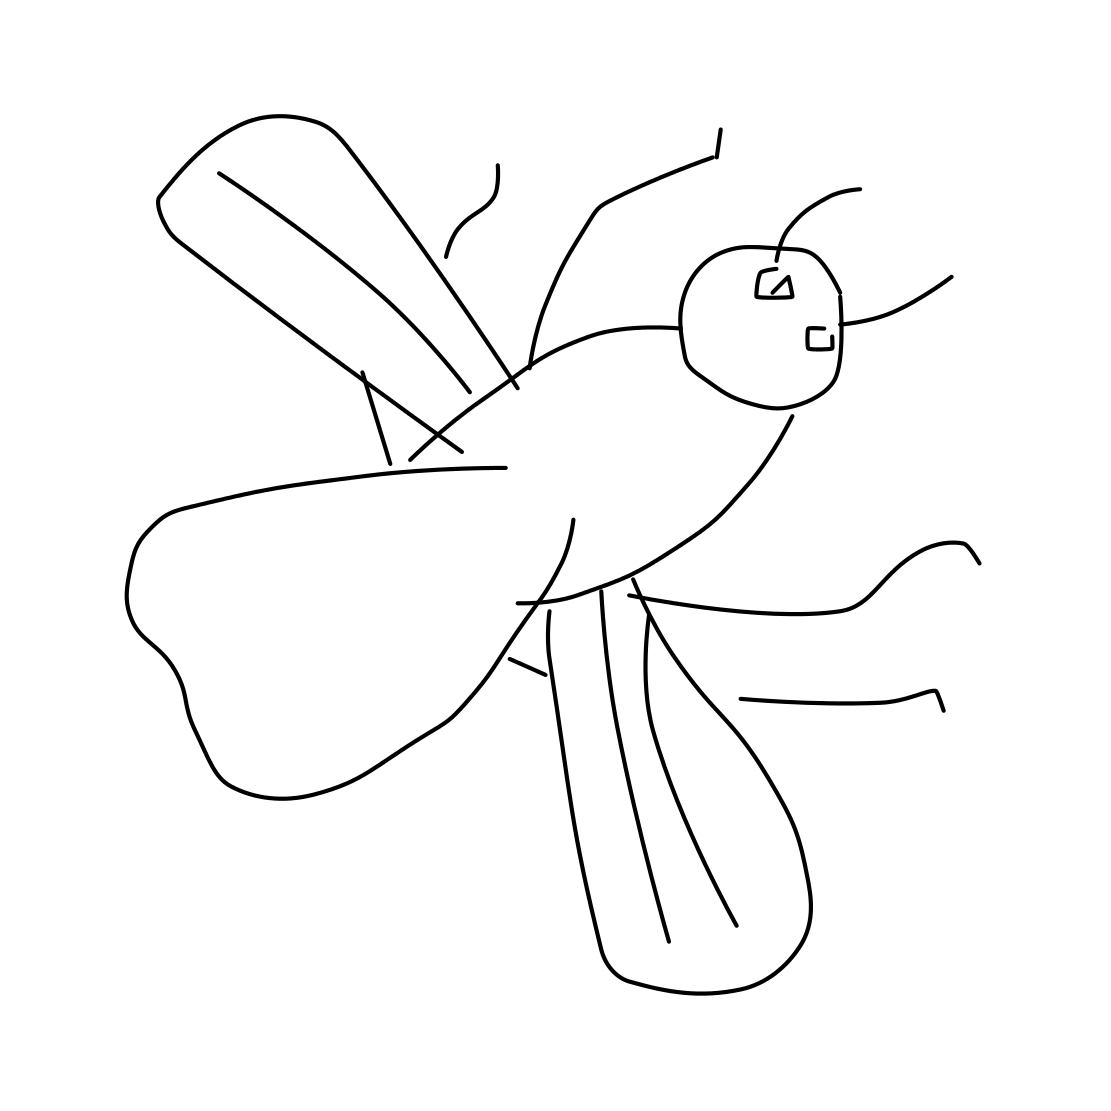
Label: bee